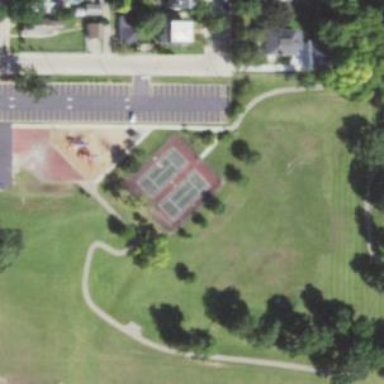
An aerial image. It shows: Tennis court on pitch designated for leisure land.